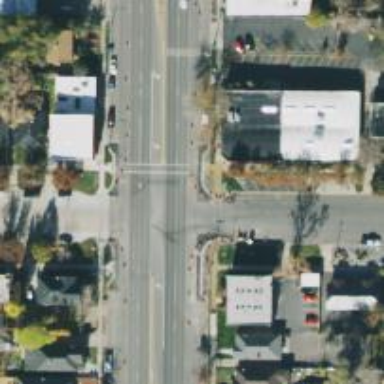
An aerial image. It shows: Asphalt footway with uncontrolled pedestrian crossing marked with lines.